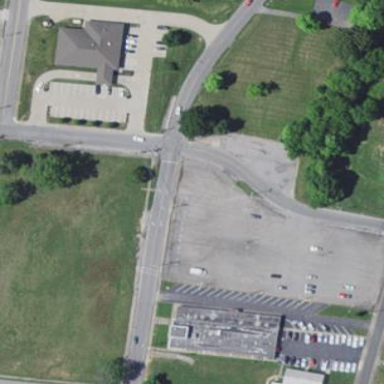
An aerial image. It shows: Parking area.